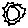
Label: sun